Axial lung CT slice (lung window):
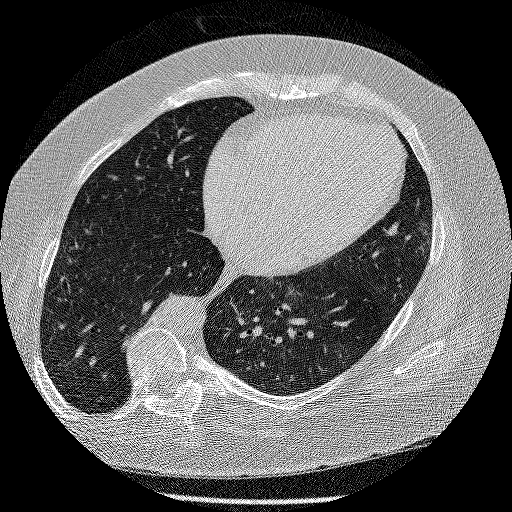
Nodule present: no